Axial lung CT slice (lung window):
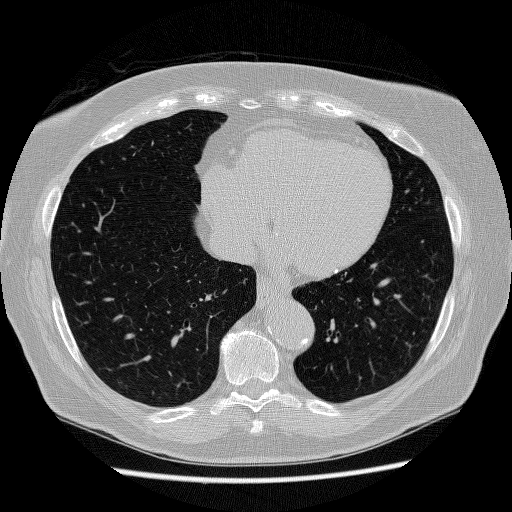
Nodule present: no